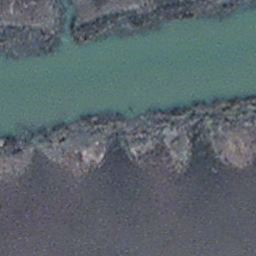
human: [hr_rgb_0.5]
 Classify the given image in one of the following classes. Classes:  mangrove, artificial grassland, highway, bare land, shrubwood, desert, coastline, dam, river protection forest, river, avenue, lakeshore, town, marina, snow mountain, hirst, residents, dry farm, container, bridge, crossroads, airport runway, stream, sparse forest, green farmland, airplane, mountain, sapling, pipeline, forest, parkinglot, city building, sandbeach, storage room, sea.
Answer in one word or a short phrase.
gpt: stream